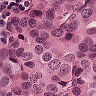
Metastatic tissue present: yes